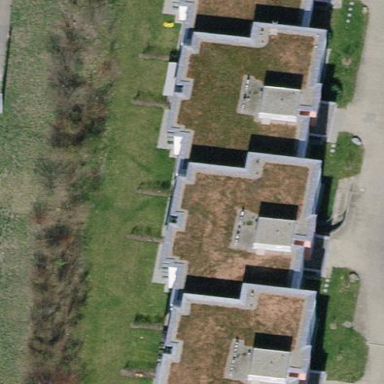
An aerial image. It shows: Flat-roofed apartment building.